Как изменится длина спиральной пружины, если через нее пропустить ток $I_0$?  Параметры пружины (см. рис): жесткость $k$, начальная длина $x_0$, число витков $N$, радиус витков $R$.
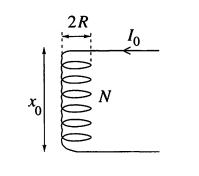
Ответ: $$ \Delta x=x_{0}-x=\frac{F_{у}}{k}=\frac{\pi \mu_{0} I_{0}^{2} N^{2} R^{2}}{2 k x_{0}^{2}} $$
Темы:
T, ★, Электромагнетизм, Магнитостатика, Энергия магнитного поля, 200 задач, Соленоид